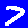
Digit: 7